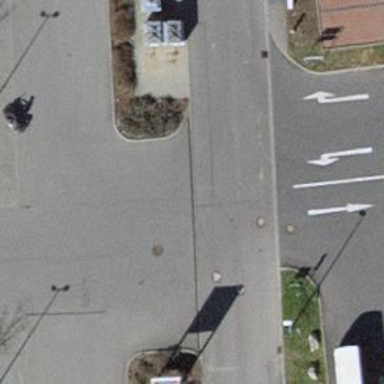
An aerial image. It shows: Residential road with asphalt surface and sidewalk on the left side.